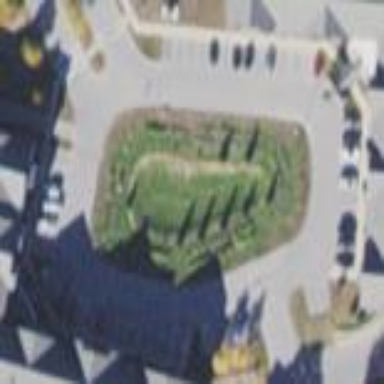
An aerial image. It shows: Street side parking area.